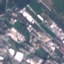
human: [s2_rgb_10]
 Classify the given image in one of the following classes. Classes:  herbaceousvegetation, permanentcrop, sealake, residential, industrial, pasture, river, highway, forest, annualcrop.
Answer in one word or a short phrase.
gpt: Industrial